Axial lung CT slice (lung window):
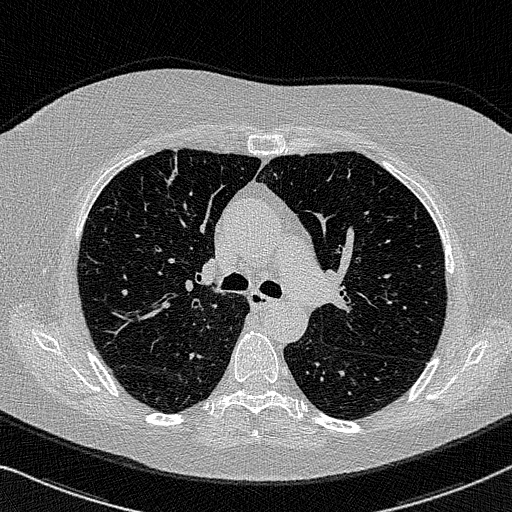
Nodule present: no